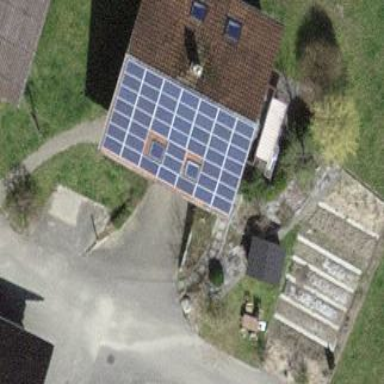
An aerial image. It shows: Solar power generator using photovoltaic method with solar photovoltaic panel types.